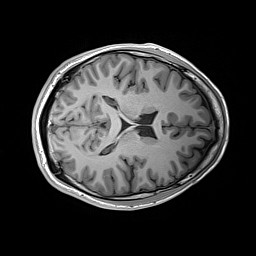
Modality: T1w
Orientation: axial
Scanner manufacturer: siemens
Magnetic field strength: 3 T
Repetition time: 2.2 s
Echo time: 0.00244 s